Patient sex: M
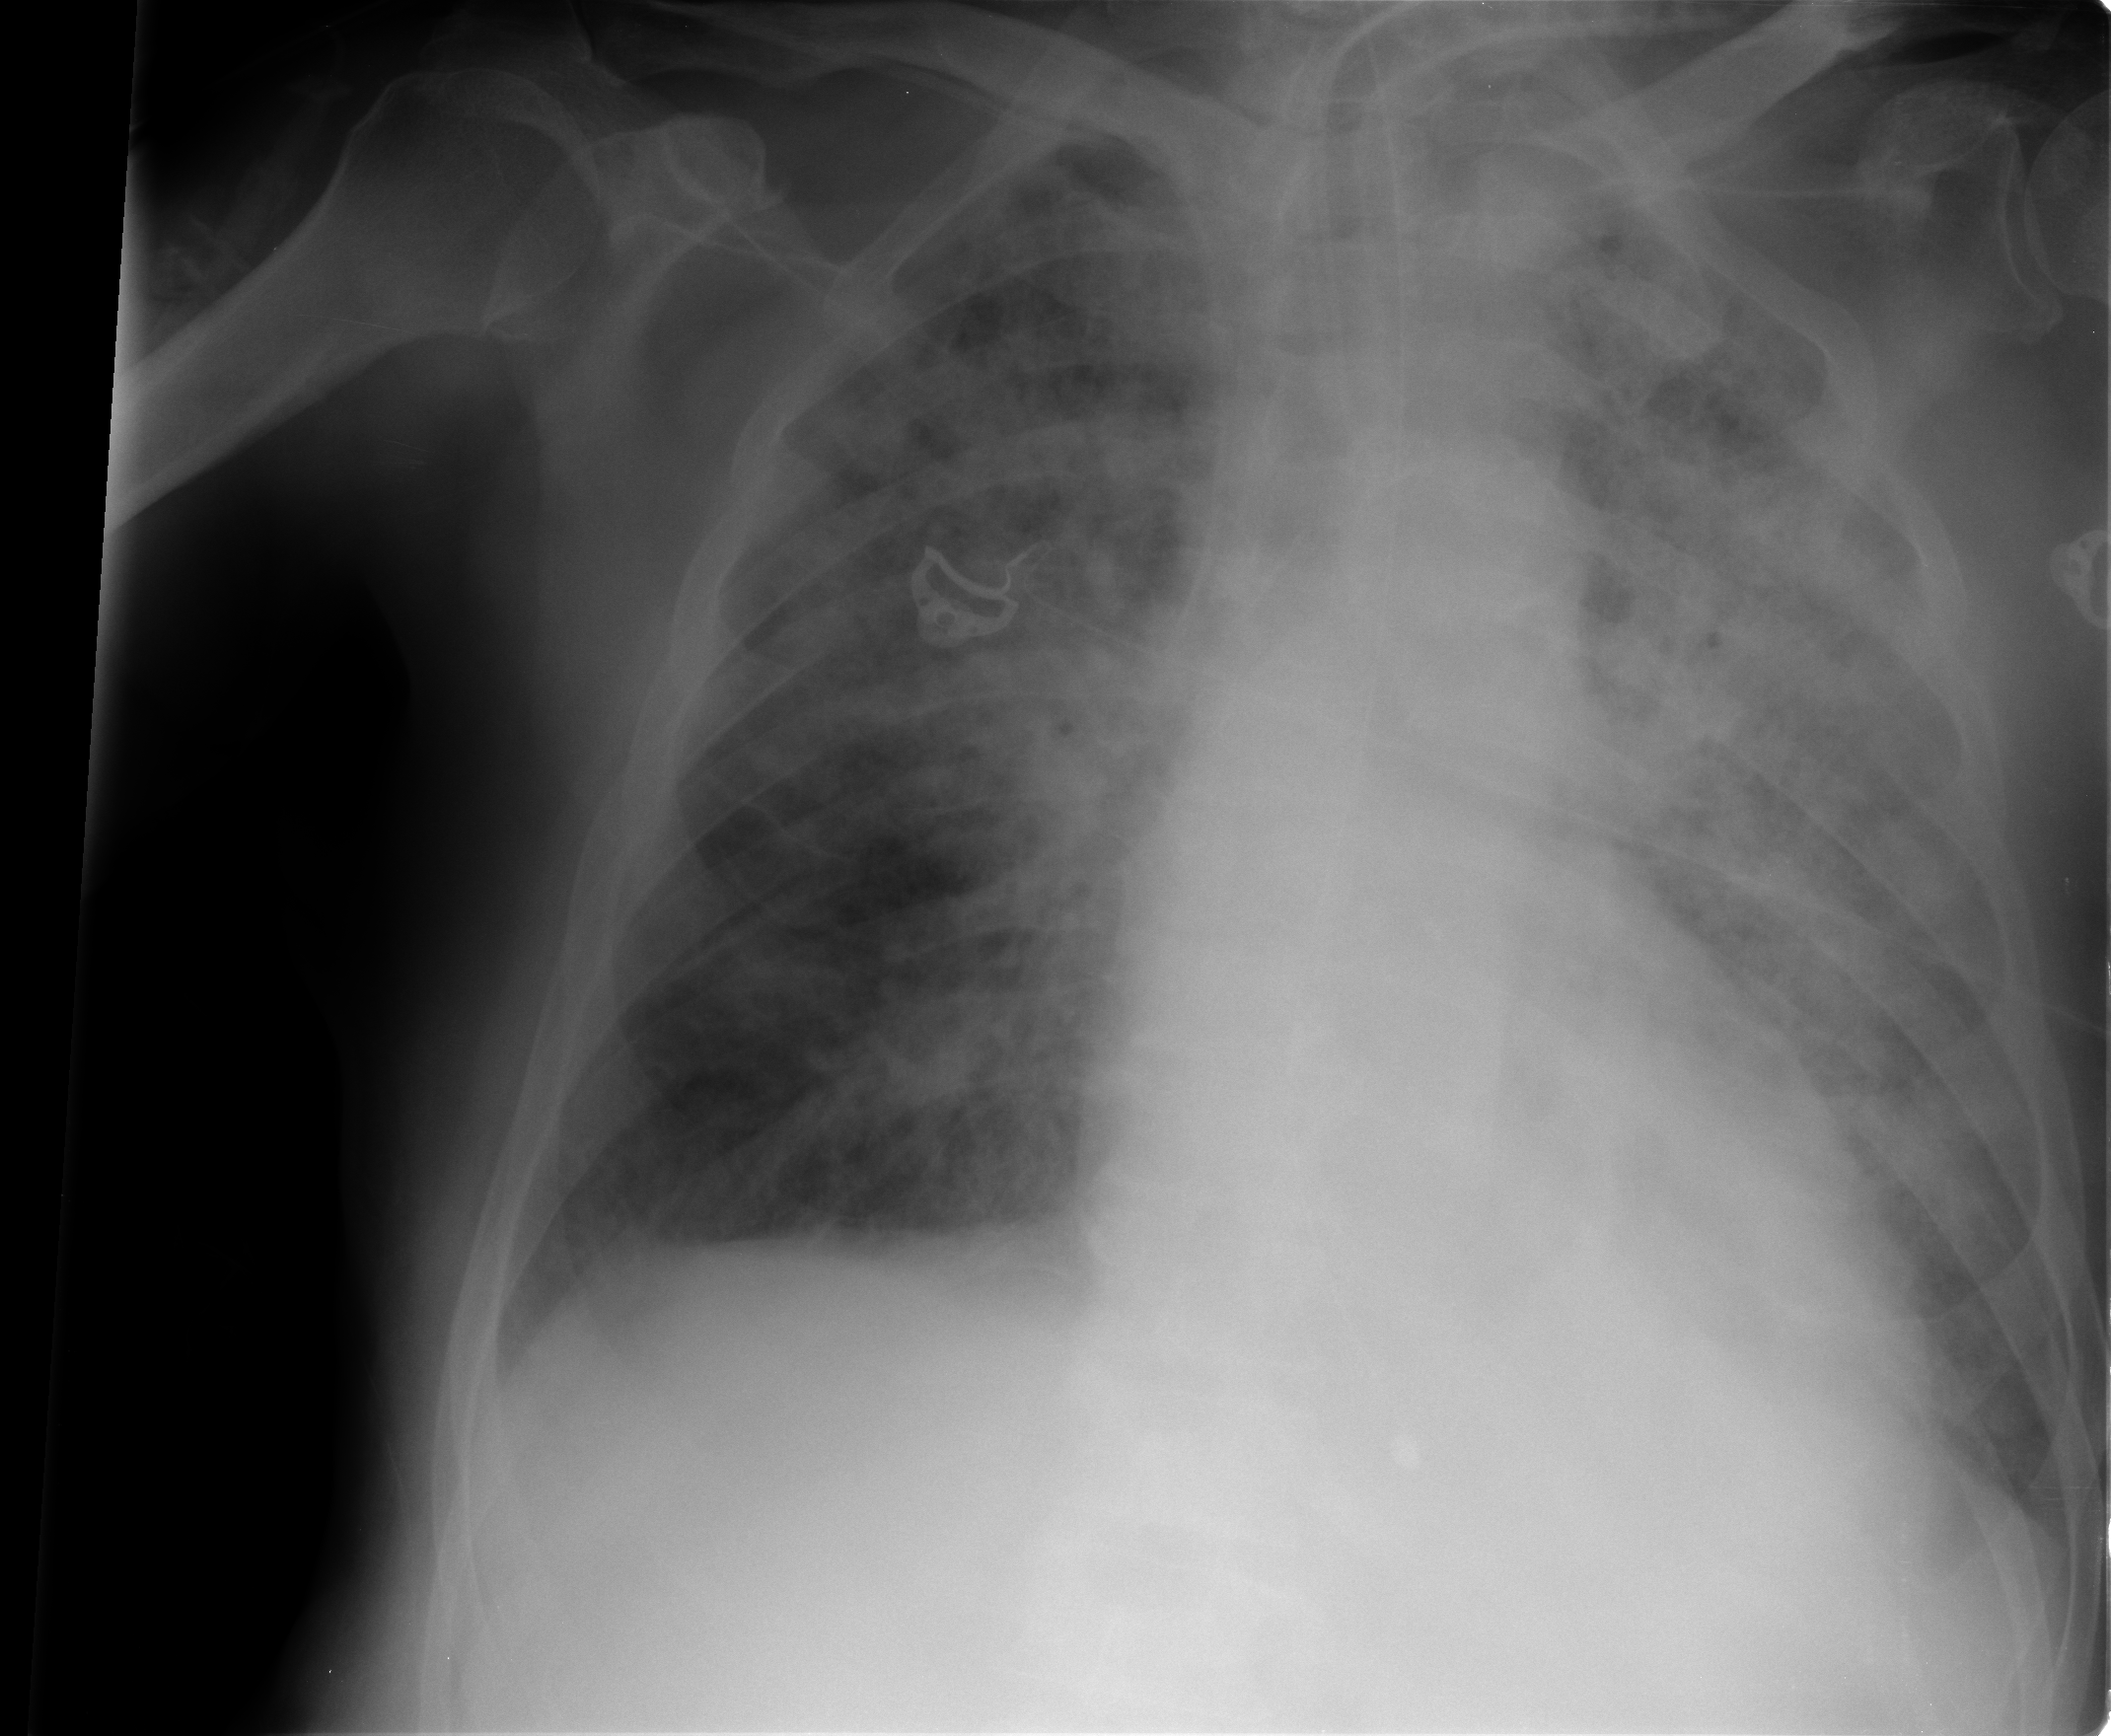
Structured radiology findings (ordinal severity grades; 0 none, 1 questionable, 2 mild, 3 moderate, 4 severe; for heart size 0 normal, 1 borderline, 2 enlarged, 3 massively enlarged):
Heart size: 1
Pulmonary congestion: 3
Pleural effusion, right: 0
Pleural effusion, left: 2
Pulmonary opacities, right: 3
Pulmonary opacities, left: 3
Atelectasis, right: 2
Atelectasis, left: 2